Interaction volume radius: 5 \u00c5
Interaction volume height: 20 \u00c5
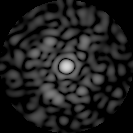
Disorder parameter: 0.766